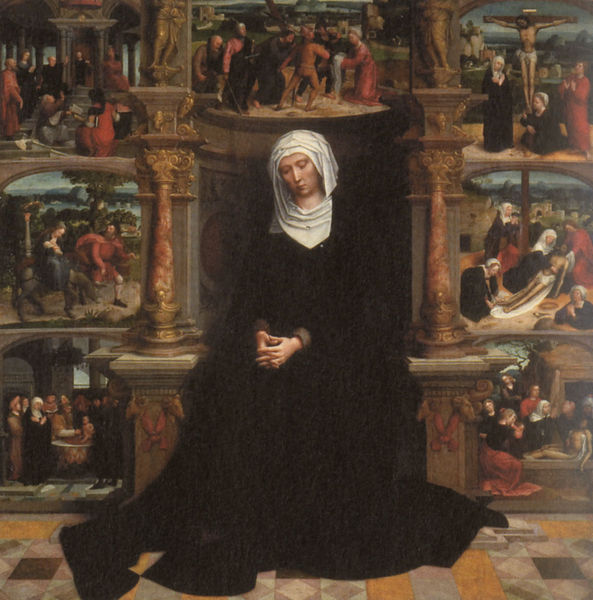
Titel: Virgin of the Seven Sorrows
Künstler: Adriaan Isenbrant
Institution: Brügge, O.L. Vrouwekerk
Schlagwörter: gemälde, umhang, weiß, menschen, braun, frau, männer, schwarz, säule, säulen, rot, wand, geschichte, sockel, hände, öl, mantel, bilder, thron, kopftuch, nische, kreuz, nonne, beten, altar, christus, jesus, kreuzigung, heilige, maria, altarbilder